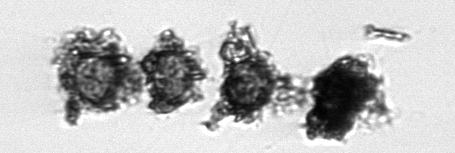
Label: Thalassiosira_TAG_external_detritus